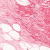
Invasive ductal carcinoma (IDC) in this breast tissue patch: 0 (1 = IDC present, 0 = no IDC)